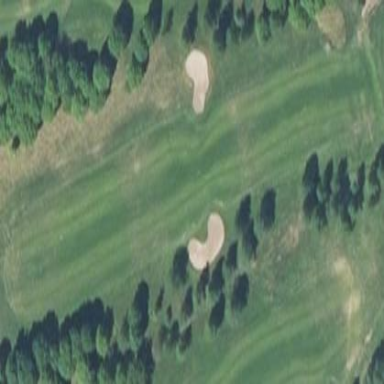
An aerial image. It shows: Golf fairway surrounded by grass.